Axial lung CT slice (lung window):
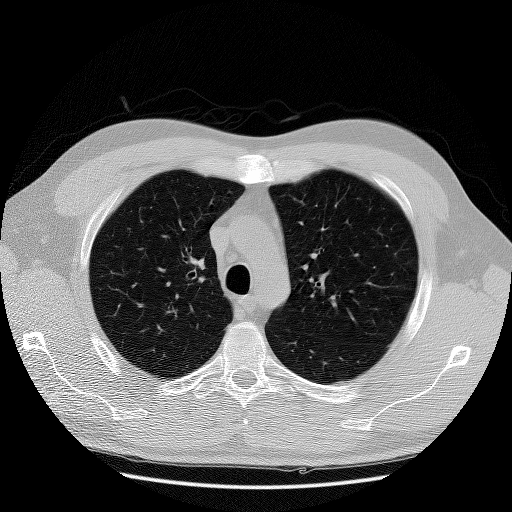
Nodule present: no